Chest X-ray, PA view. Patient: 23 years old, sex M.
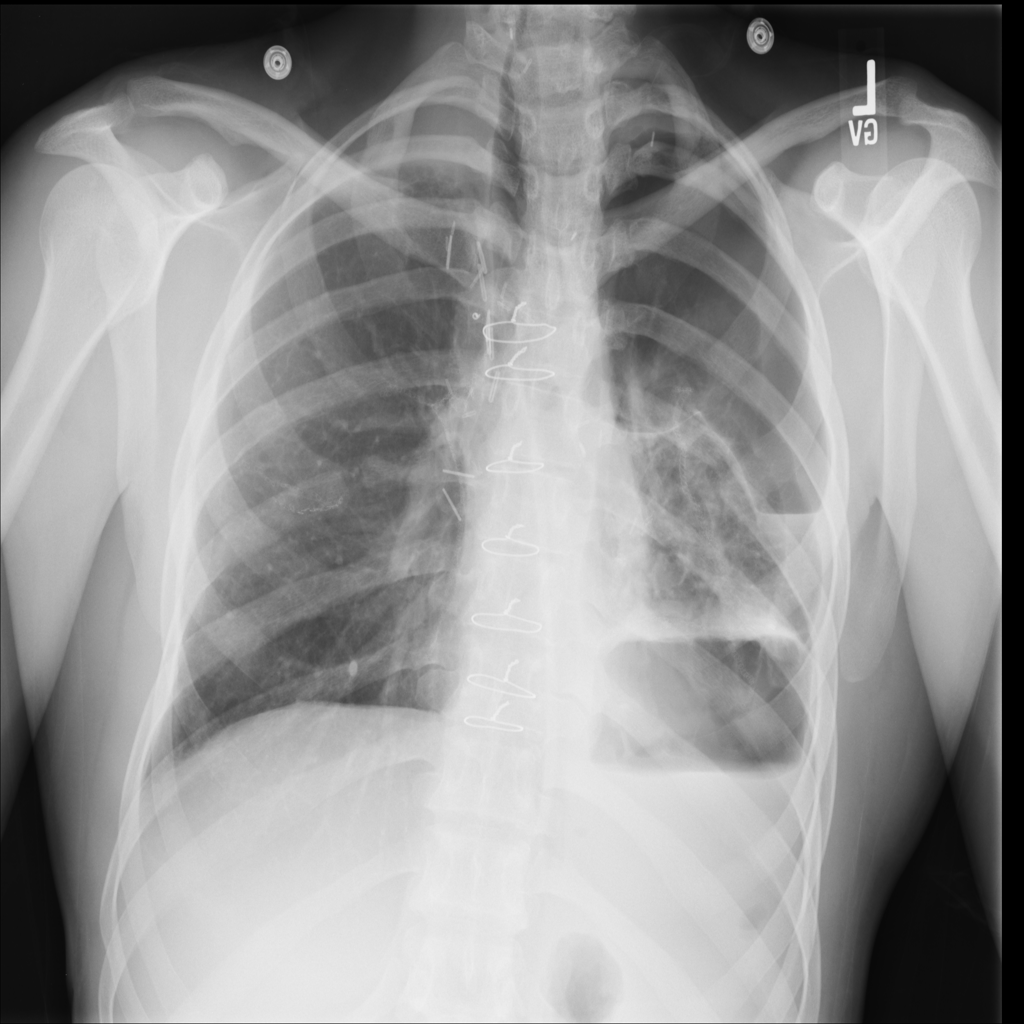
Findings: Mass, Pleural_Thickening